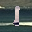
Label: 1